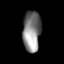
Tissue: lung
Cell type: Others
Senescence score: 0.5515
Nuclear area (px): 719
Mean DAPI intensity: 130.031